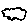
Label: cloud